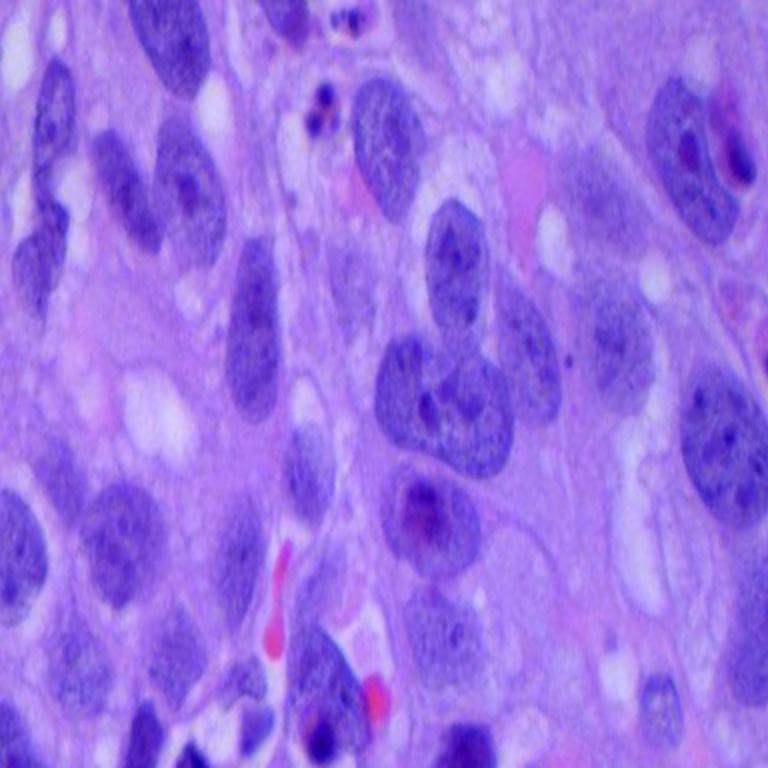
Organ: lung
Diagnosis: squamous carcinomas